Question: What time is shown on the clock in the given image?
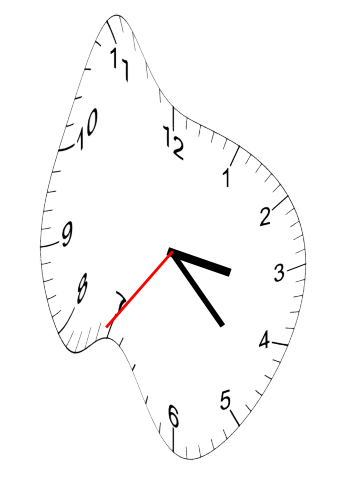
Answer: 03:22:36